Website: macys
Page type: gifting
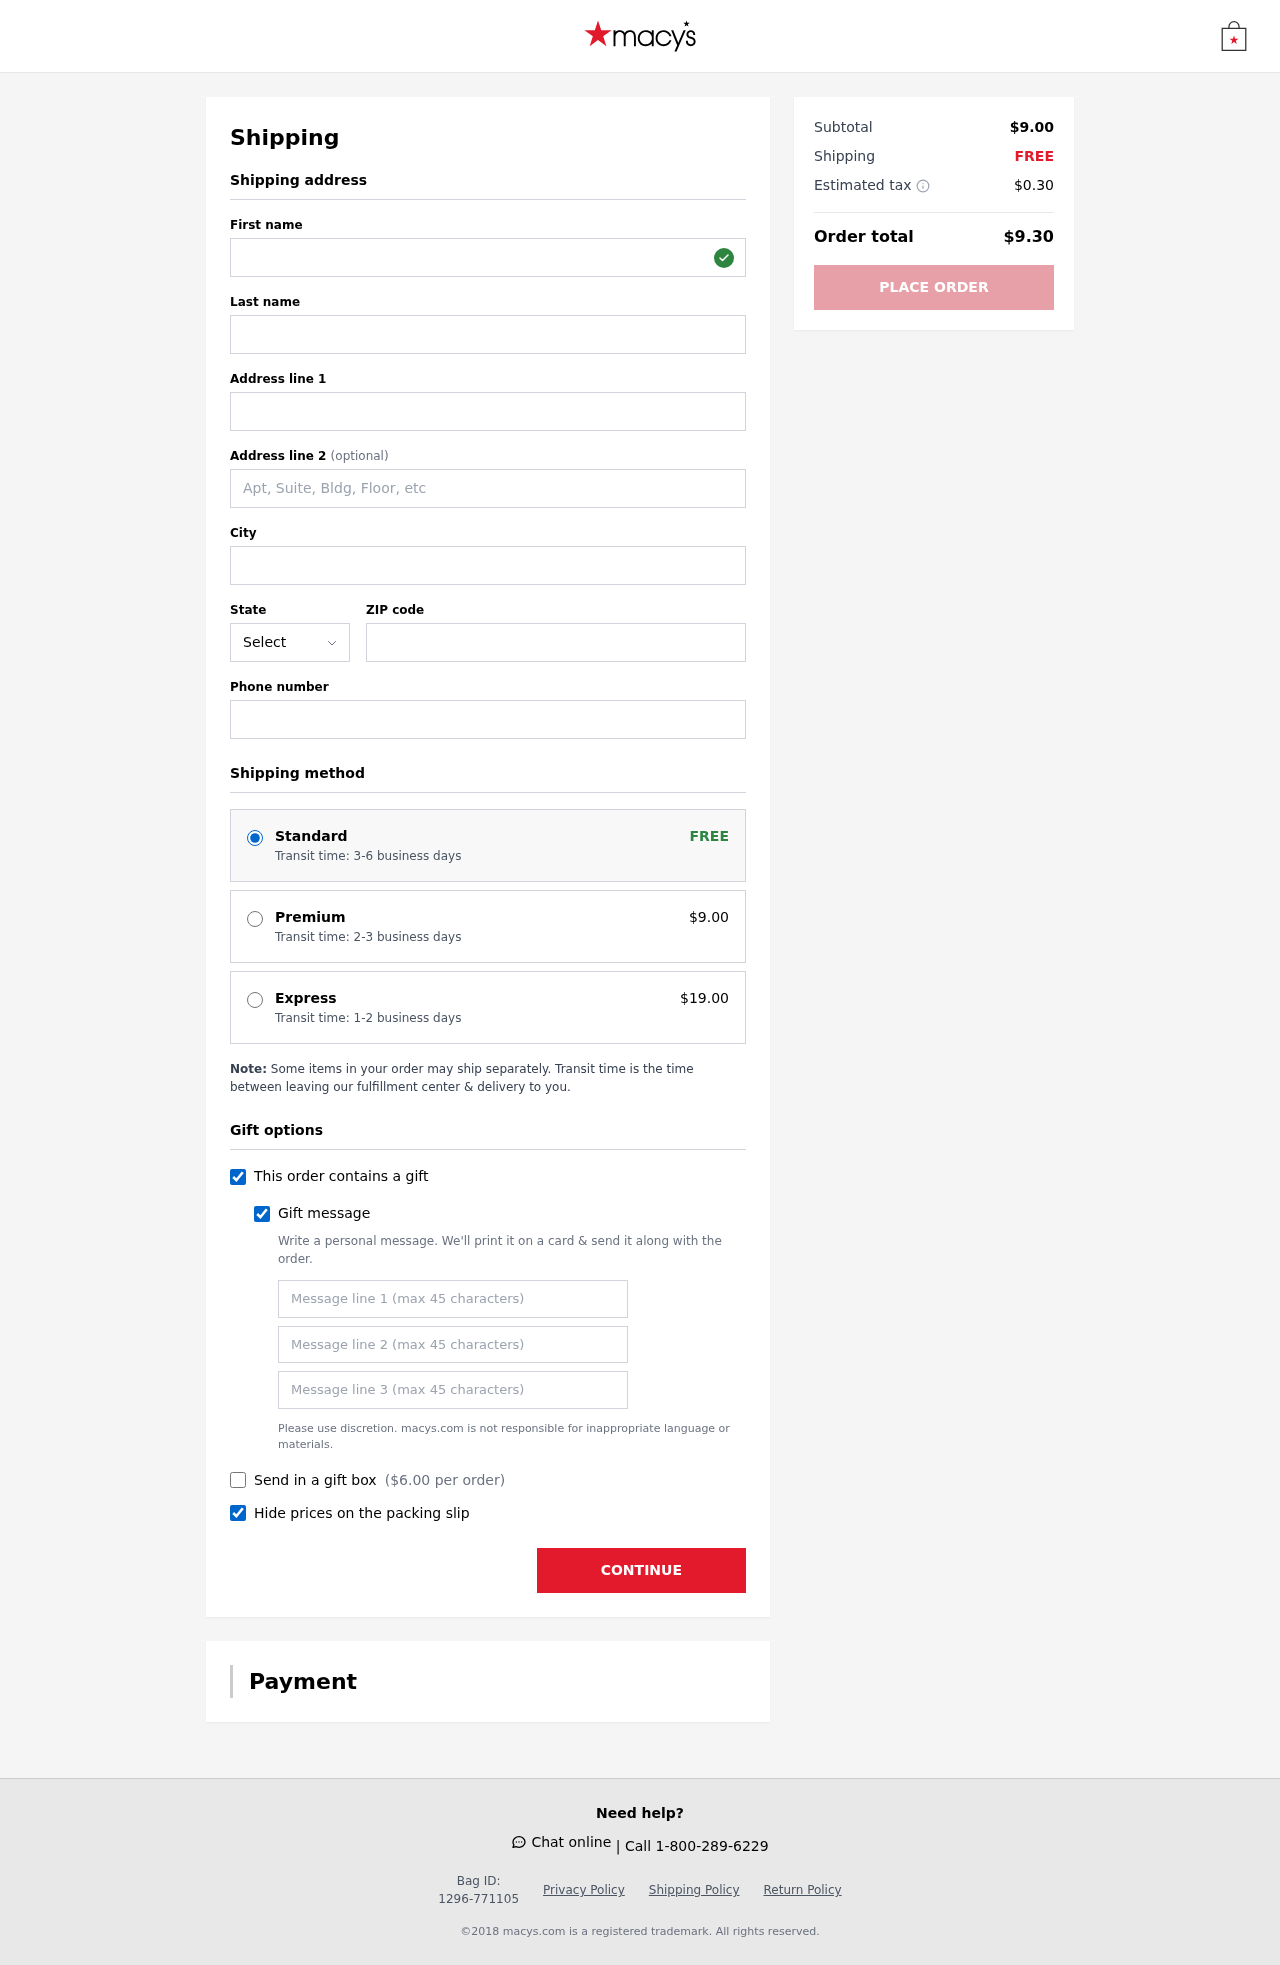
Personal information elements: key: PII_STATE_ABBR
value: OK
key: PII_FIRSTNAME
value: Thomas
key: PII_LASTNAME
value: Carter
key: PII_STREET
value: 7396 Melissa Stream Suite 772
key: PII_STREET2
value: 84235 Phillips Trafficway Suite 413
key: PII_CITY
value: Port Susanfurt
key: PII_POSTCODE
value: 60543
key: PII_PHONE
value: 2572530963
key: PII_GIFT_MESSAGE
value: Hey Caleb, I saw this peppermint vanilla hand soap and immediately thought of you—it's perfect for freshening up your space! Just a little something to bring a touch of cheer to your day. Enjoy!  Thomas
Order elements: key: ORDER_SHIPPING_STANDARD
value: Transit time: 3-6 business days
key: ORDER_SHIPPING_PREMIUM
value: Transit time: 2-3 business days
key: ORDER_SHIPPING_PREMIUM_PRICE
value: $9.00
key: ORDER_SHIPPING_EXPRESS
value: Transit time: 1-2 business days
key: ORDER_SHIPPING_EXPRESS_PRICE
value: $19.00
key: ORDER_GIFT_BOX_PRICE
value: $6.00
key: ORDER_SUBTOTAL
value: $9.00
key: ORDER_SHIPPING_COST
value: FREE
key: ORDER_TAX
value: $0.30
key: ORDER_TOTAL
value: $9.30